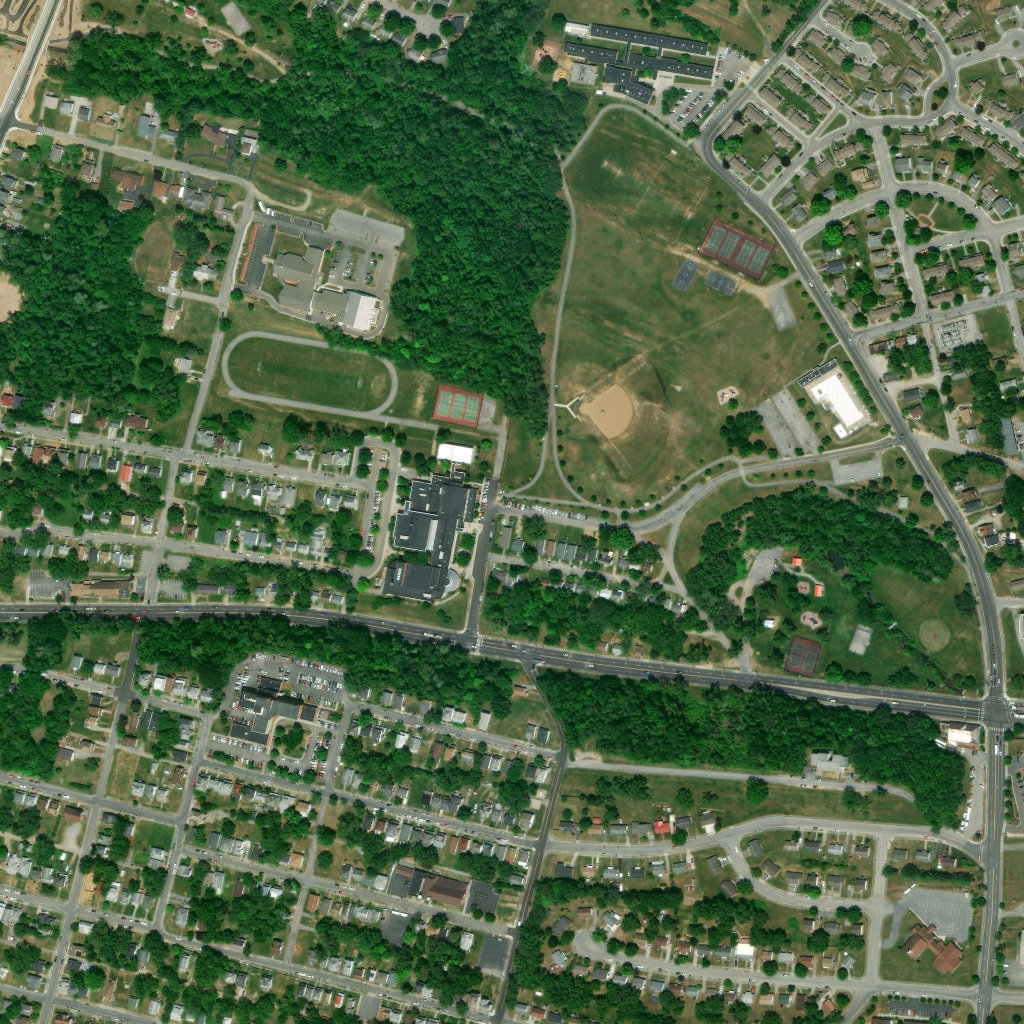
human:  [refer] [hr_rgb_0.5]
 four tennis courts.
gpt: <box>[[68, 21, 75, 27, 0]]</box>